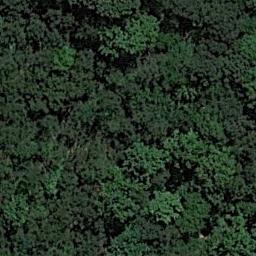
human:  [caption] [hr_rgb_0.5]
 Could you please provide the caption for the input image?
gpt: The forest has a lot of dense green trees of different color depths .

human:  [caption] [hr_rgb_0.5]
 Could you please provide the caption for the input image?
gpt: The forest is full of green trees .

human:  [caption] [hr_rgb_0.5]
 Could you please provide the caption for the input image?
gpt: Part of forest with many dark green and moss green trees in it .

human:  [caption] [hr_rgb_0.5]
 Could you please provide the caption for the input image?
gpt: This is a dense forest .

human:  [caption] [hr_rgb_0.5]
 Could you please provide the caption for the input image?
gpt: A dense forest with many green trees .